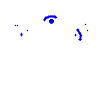
Particle: electron